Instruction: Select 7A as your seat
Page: seats
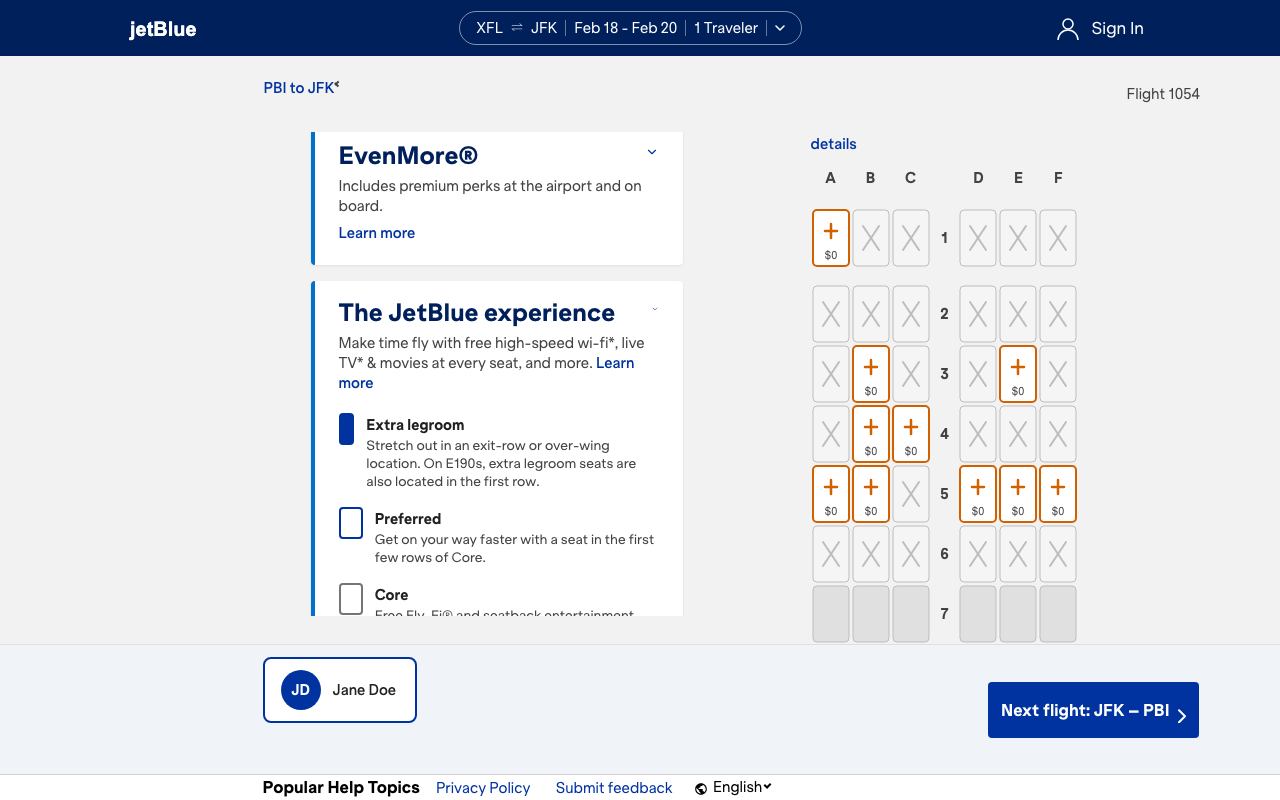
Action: click